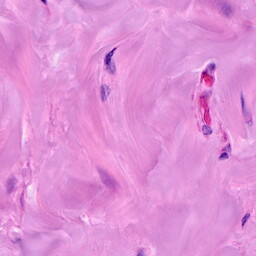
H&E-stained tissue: Breast